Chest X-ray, AP view. Patient: 22 years old, sex F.
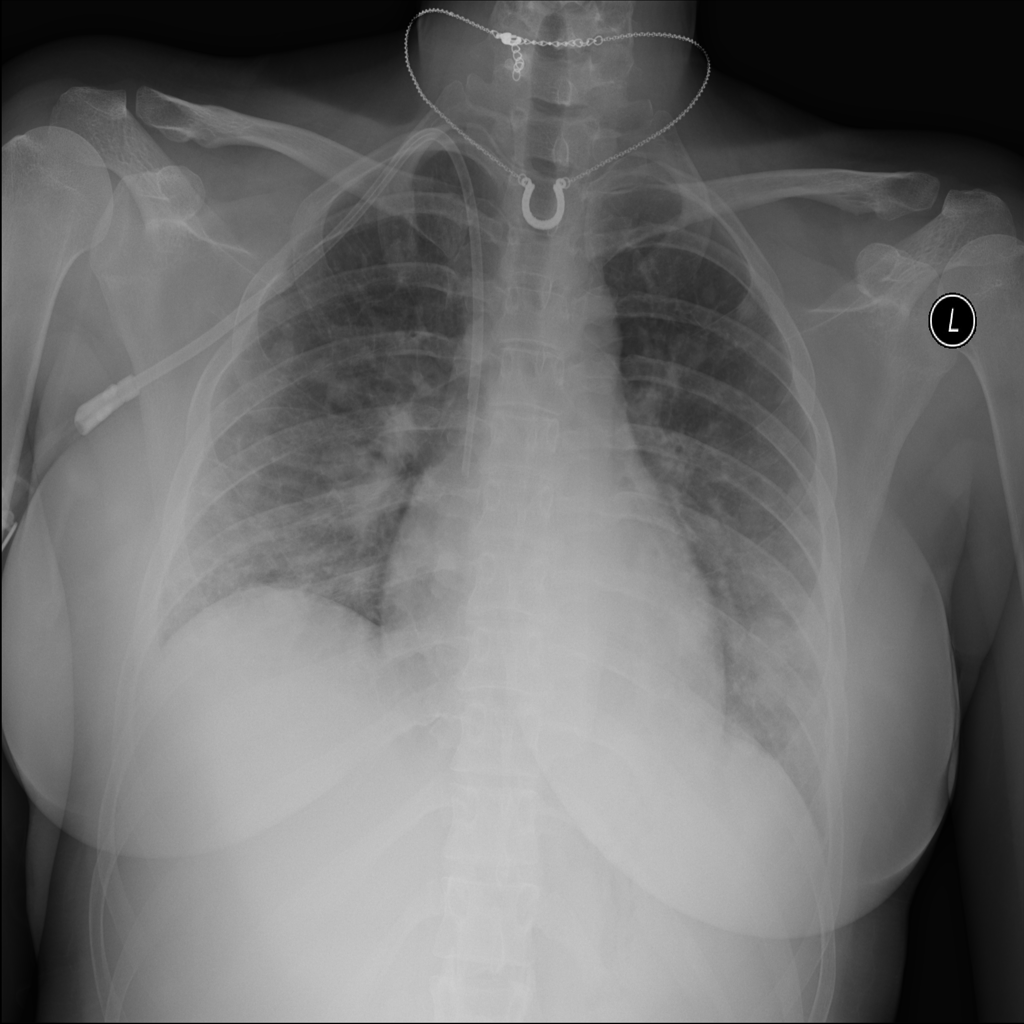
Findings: Nodule